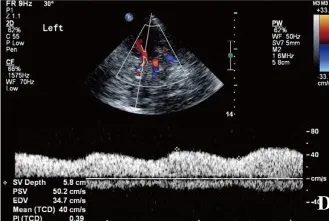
TCCD (D) The flow velocity of the left MCA decreased significantly with neck rotation.
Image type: radiology (ultrasound)